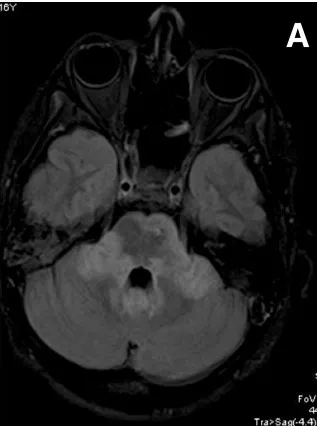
A. Flair axial of the brain; extensive lesions mainly in brain stem and cerebellum.
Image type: radiology (mri)